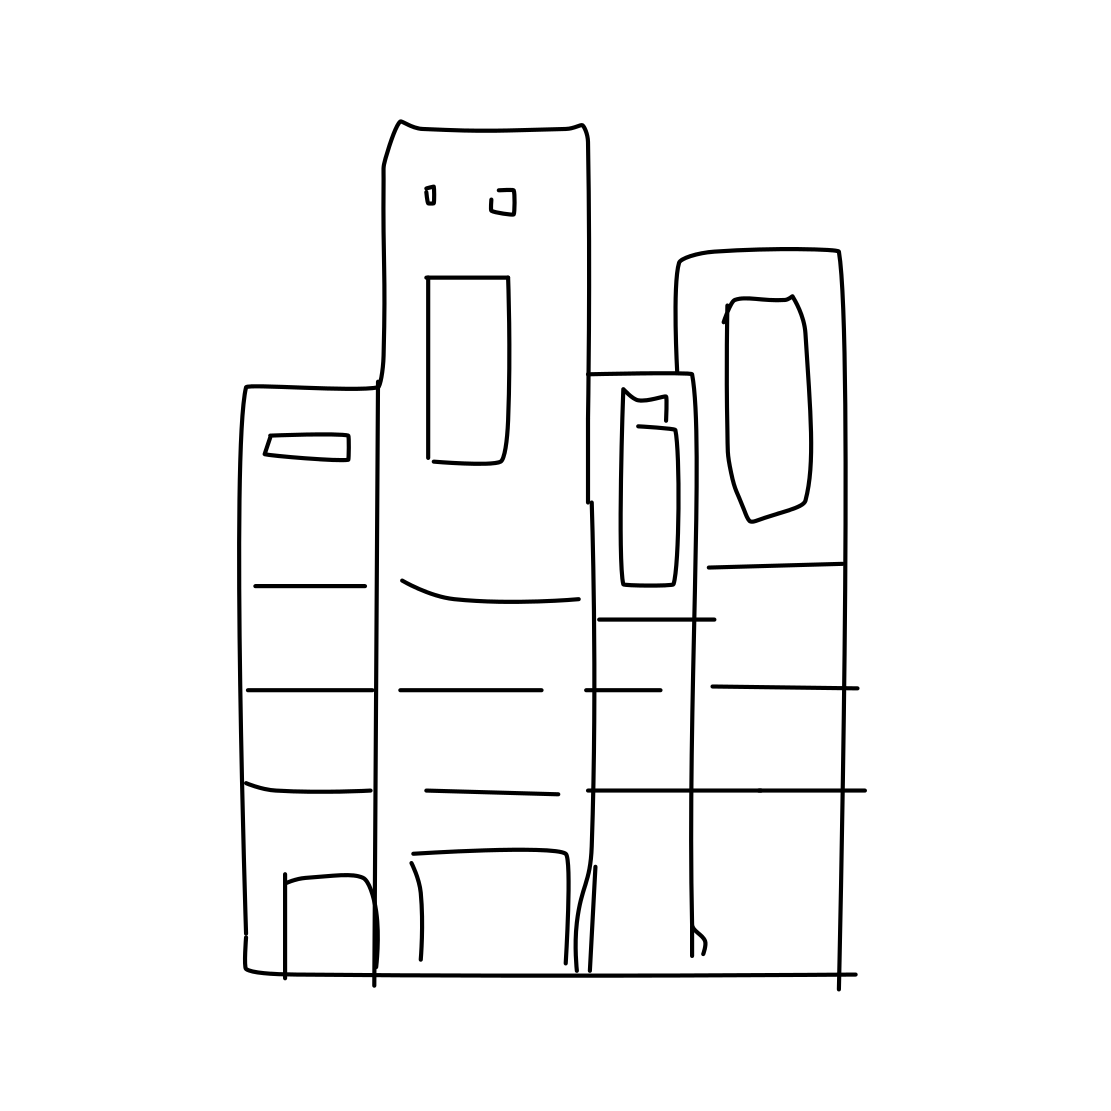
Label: skyscraper